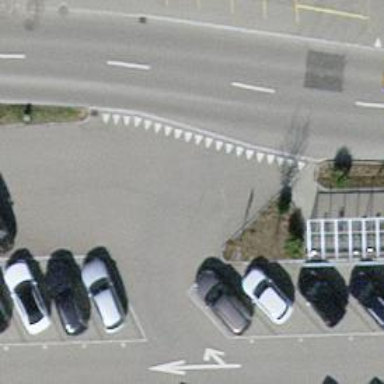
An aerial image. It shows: Road serving as parking aisle.